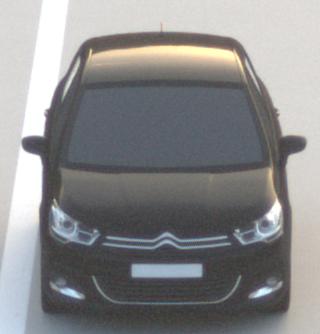
Make: Citroen
Model: C4 VTi 95
Detailed model: C4 (II)
Model produced from: 2012/08
Model produced until: 2013/06
Doors: 5
Color: black
Road condition: dry road
Daytime: sunrise or sunset
Contrast: low contrast